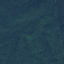
Land use / land cover: Forest